Interaction volume radius: 10 \u00c5
Interaction volume height: 15 \u00c5
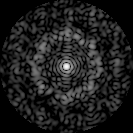
Disorder parameter: 0.7916